Question: I'm messing around with bootstrap scroll spy and I cant figure out how to a line below the link of the current section you are in.
Should be pretty simple but I cant get it! I want it to look like this:

So you are in the portfolio section and in turn portfolio would be highlighted WITH the stupid little line below. Can any one help out? You can check <URL> if needed.
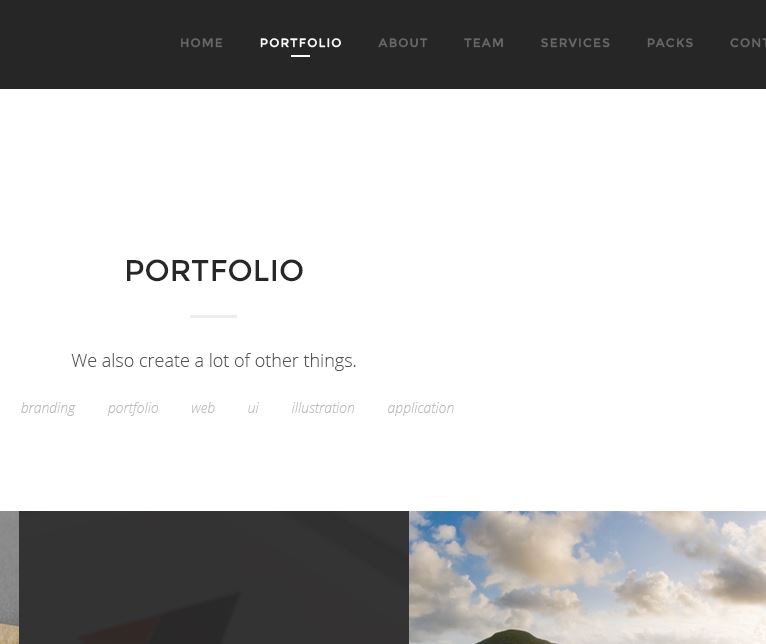
Answer: Customized class :
'''
.navbar .nav li.active:after {
content: "
1ac";
font-family: Ionicons;
font-style: normal;
font-size: 42px;
color: #fff;
position: absolute; // <---- Add this 3 lines to center icon
width: 100%;
text-align: center;
}
'''